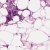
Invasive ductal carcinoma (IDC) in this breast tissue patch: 0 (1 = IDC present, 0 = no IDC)